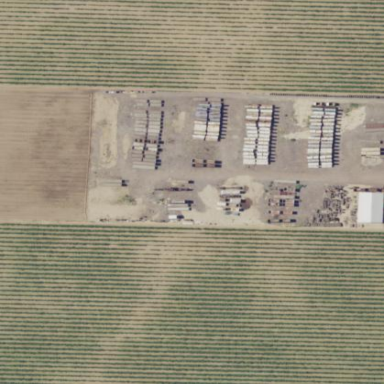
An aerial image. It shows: Vineyard with grape crops.